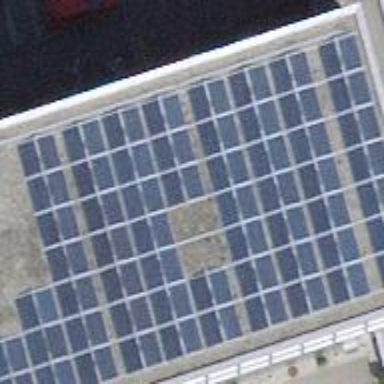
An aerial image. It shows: Solar power generator installed on the roof.